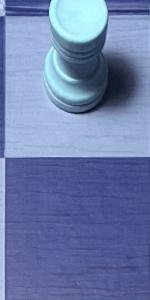
Label: Empty